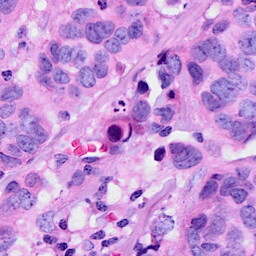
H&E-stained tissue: Breast